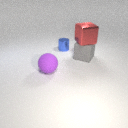
large red metal cube above large gray rubber cube